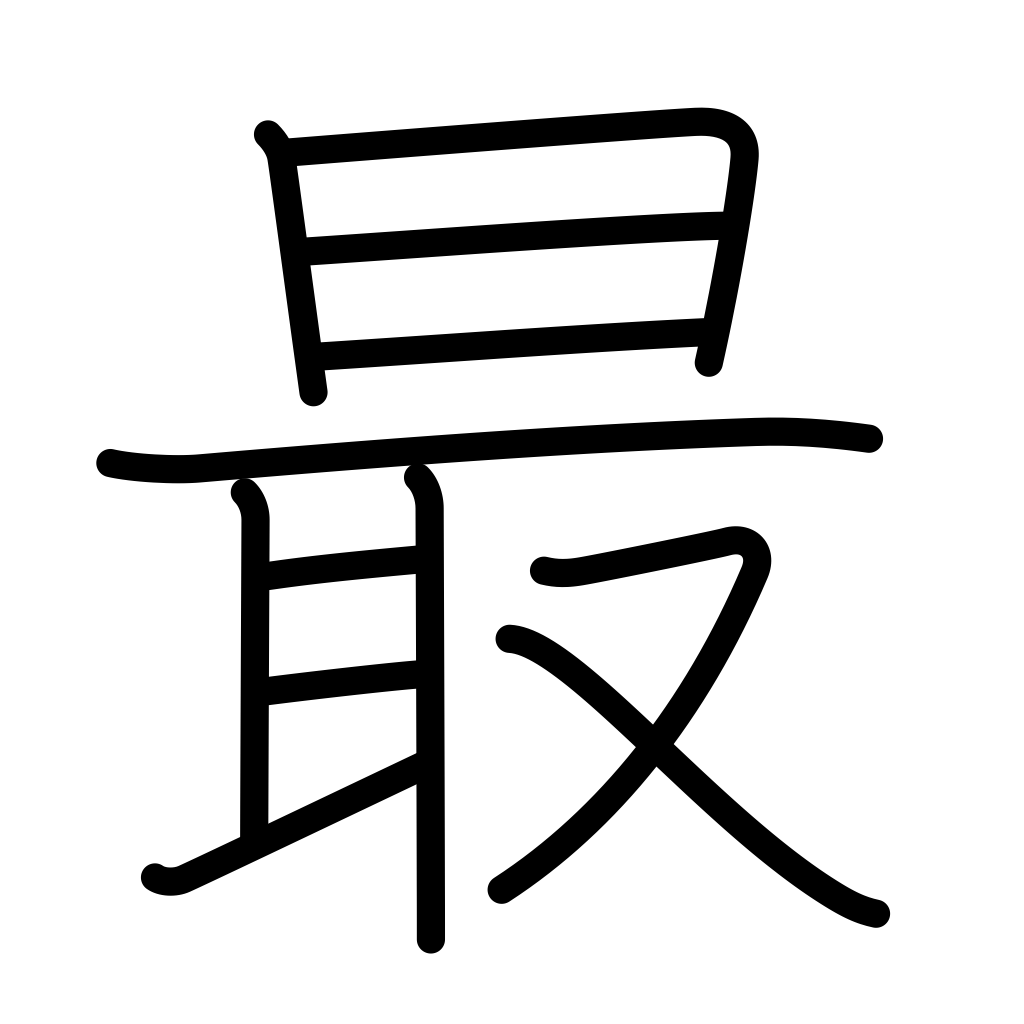
Meaning: utmost, most, extreme